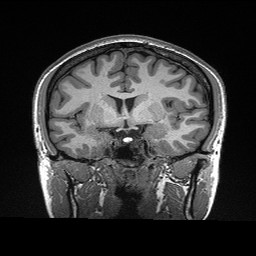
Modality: T1w
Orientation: sagittal
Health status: healthy
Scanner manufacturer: siemens
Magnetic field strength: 3 T
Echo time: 0.00298 s